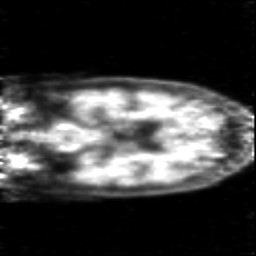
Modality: PET
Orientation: coronal
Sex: female
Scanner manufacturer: siemens